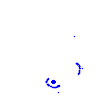
Particle: electron